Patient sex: M
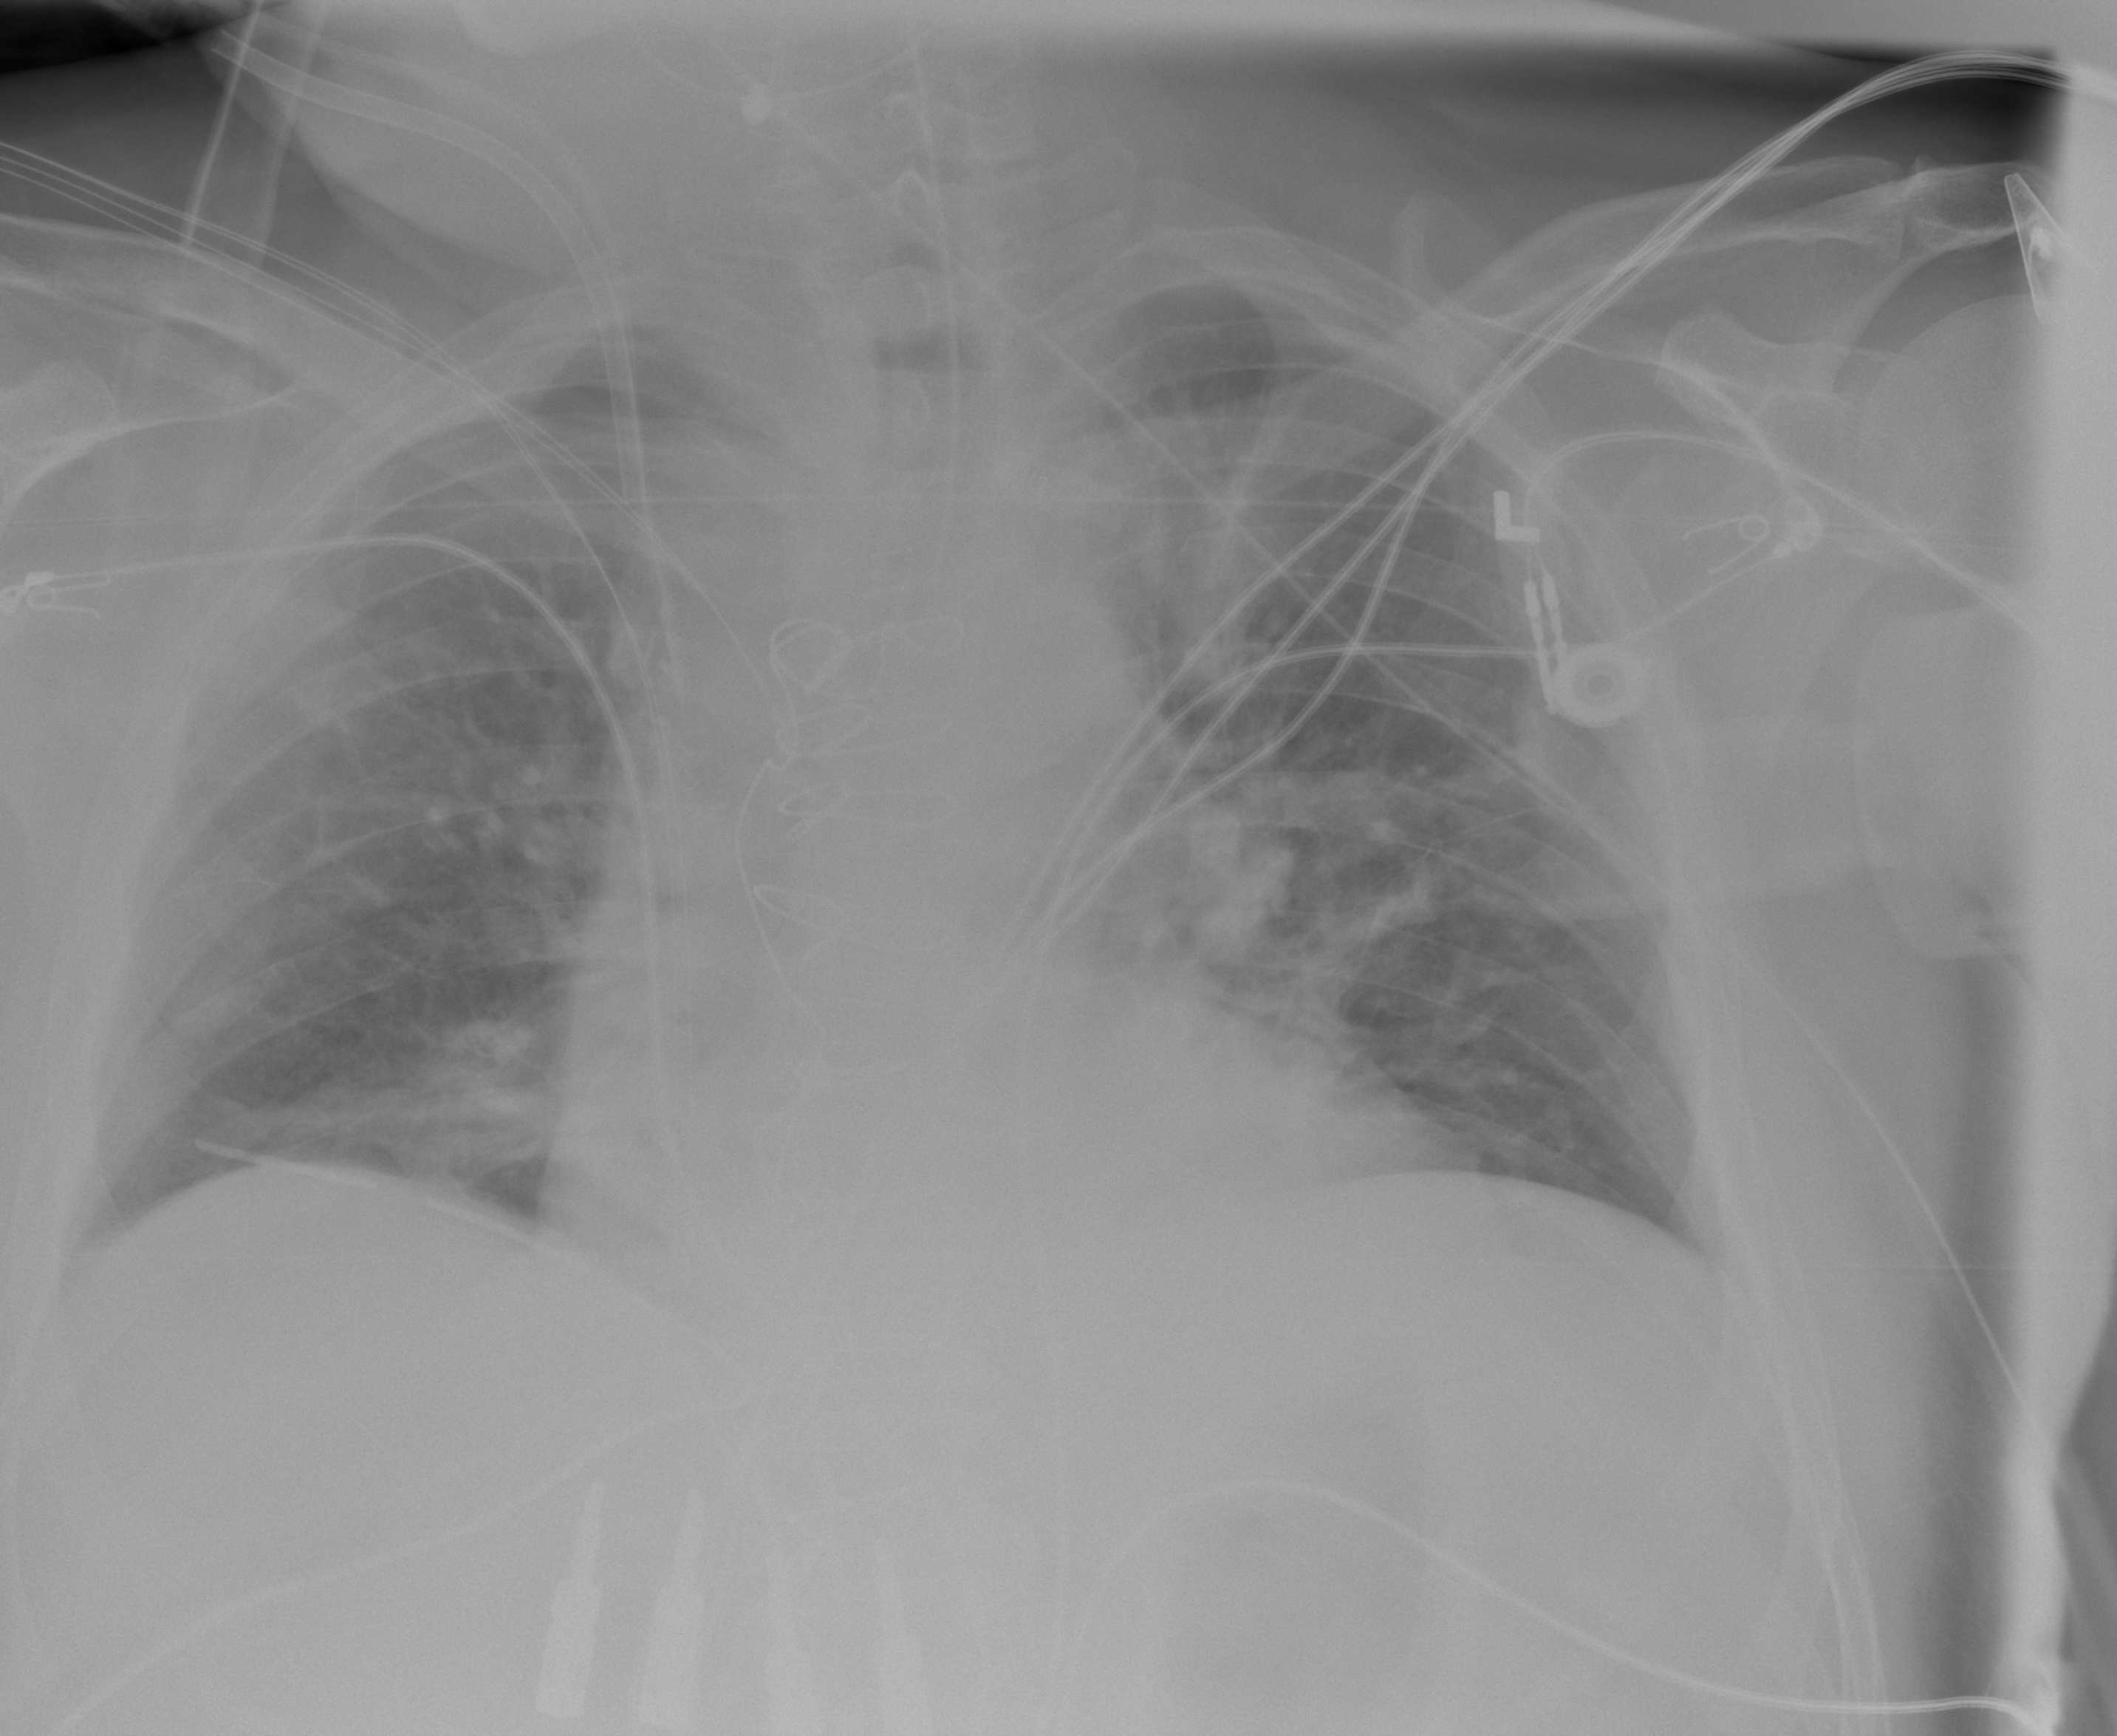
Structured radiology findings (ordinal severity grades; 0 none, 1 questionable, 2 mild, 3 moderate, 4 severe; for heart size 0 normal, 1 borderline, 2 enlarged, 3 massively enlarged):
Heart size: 0
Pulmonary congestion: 2
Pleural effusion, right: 0
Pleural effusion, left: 0
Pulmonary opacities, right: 0
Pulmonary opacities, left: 0
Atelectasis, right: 2
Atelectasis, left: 3